Question: I need to render html content as html, but it is rendering as string text.
'''
$('#description').html($.parseHTML('<%=event.description%>'));
'''
jQuery add the text as string, it is not rendering the HTML tags, if 'blog.description' contains paragraph, bold, italic and other HTML elements it renders in pure text.
Description content is not stored as escaped HTML, is just in pure HTML.
Thanks in advance
I'm not using .NET Framework, just Node.JS with Express and EJS template engine.
I store the description field in DB as both methods:
'''
"<p> example <b>text</b> </p>"
'''
'''
"&lt;p&gt; example &lt;b&gt;text&lt;&#x2F;b&gt; &lt;&#x2F;p&gt;"
'''
Unfortunately both ways don't make the text to be correctly displayed as HTML into signed div.
I resorted to jQuery because the first attempt to load the text directly from DB didn't work.
I've tried:
'''
$('#description').html( MY TEXT ).text();
$('#description').text( MY TEXT ).html();
$('#description').html( $.parseHTML(MY TEXT) );
'''
Doesn't work. However if I get the description text and copy and make it render by myself (avoiding DB) it displays correctly.
The picture shows what is going on:

Any extra tip will be helpful.
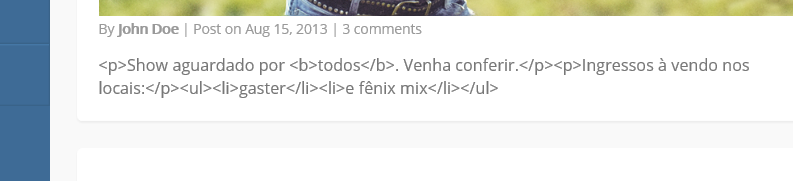
Answer: I still believe that issue is with your text being HTML encoded in your DB and somewhere along the way back, and you need to decode before displaying on screen. Unfortunately I do not know node.js and what the equivalent method for 'WebUtility.HtmlDecode()' in .Net is. (Hopefully someone else can answer this for you).
As a hack, you can do the following, but I would not recommend it, it is a workaround at best:
<URL>
'''
var mytext = '<%=event.description%>';
var decoded = $('<div />').html(mytext).text();
$('#description').html(decoded);
'''
<URL>